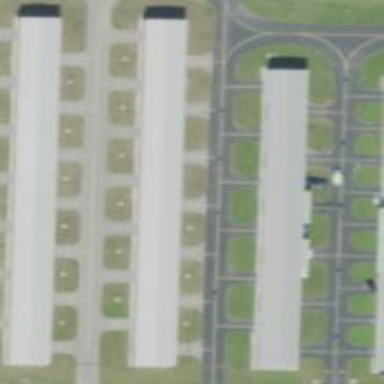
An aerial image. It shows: View of taxiway at the airport.